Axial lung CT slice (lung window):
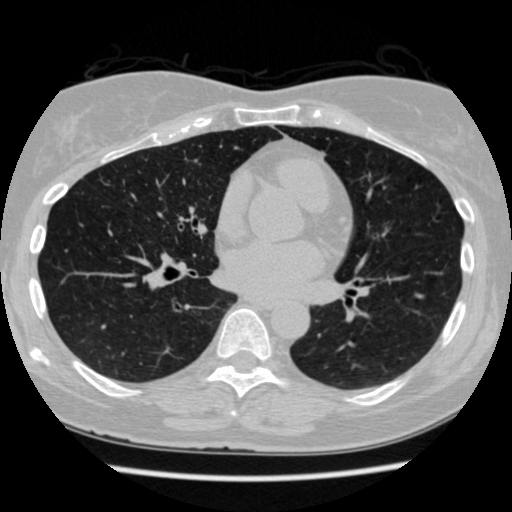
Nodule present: no